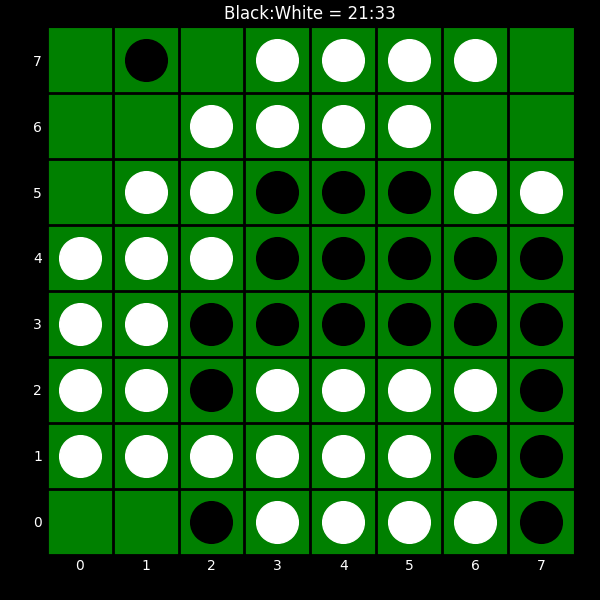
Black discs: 21
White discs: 33